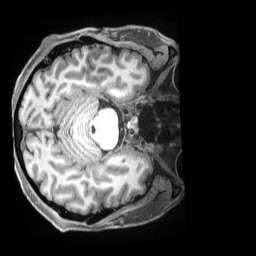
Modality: T1w
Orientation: axial
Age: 47
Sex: male
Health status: ill
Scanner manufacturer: siemens
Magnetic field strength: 3 T
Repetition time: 2.5 s
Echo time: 0.00181 s